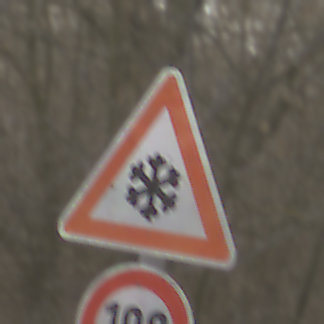
Verkehrszeichen: SchneeOderEisglaette
Zusatzzeichen unten: Geschwindigkeit100
Umgebung: Outdoor, Nature
Tageszeit: MorningAfternoon
Wetter: PartlyCloudy
Licht: Natural
Jahreszeit: Winter
Kontrast: MediumContrast